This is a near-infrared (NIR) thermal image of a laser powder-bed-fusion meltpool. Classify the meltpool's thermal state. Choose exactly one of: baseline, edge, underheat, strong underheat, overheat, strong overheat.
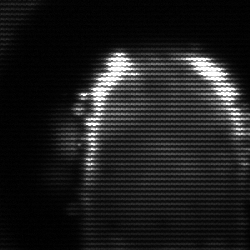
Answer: baseline